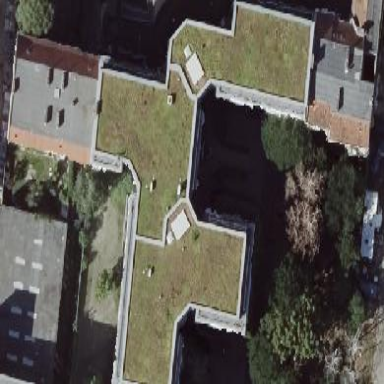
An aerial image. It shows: Office building with flat roof.